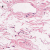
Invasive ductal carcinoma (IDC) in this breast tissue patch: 0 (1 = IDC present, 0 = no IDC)